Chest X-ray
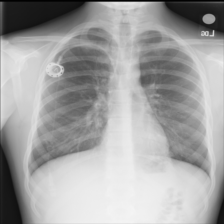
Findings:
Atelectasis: negative
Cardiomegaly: negative
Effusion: negative
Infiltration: negative
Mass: negative
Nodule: negative
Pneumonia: negative
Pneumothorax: negative
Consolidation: negative
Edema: negative
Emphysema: negative
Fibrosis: negative
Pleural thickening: negative
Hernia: negative